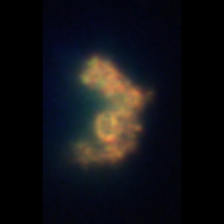
Taxon: Unknown_detritus
Group: Unknown